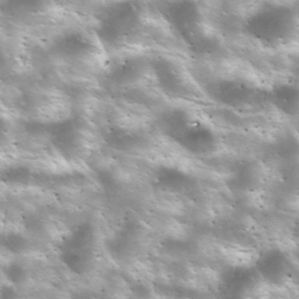
Label: non_frost